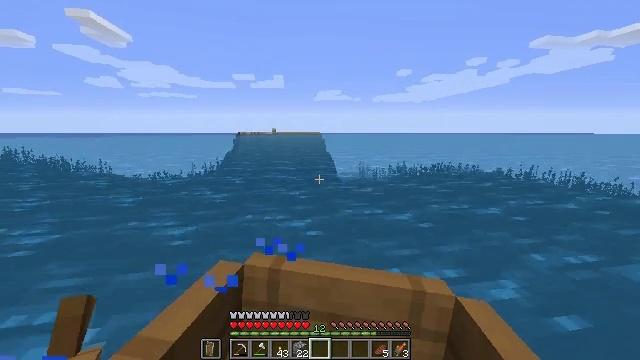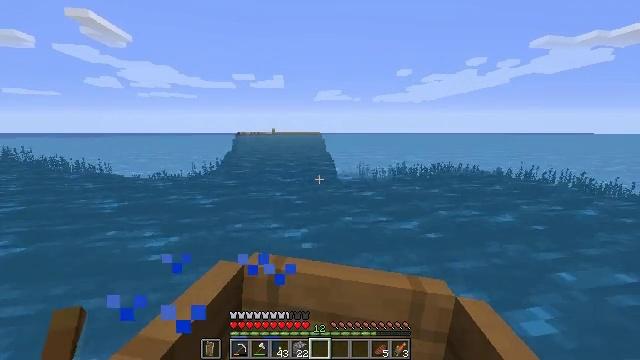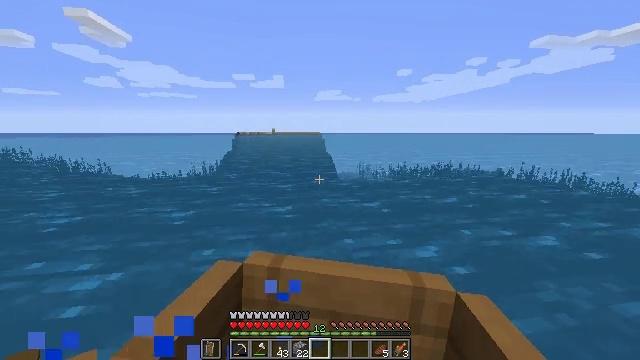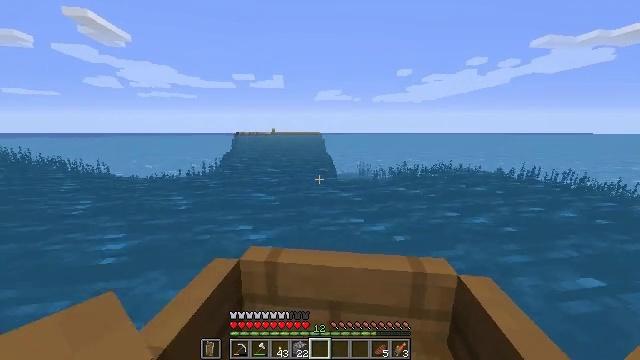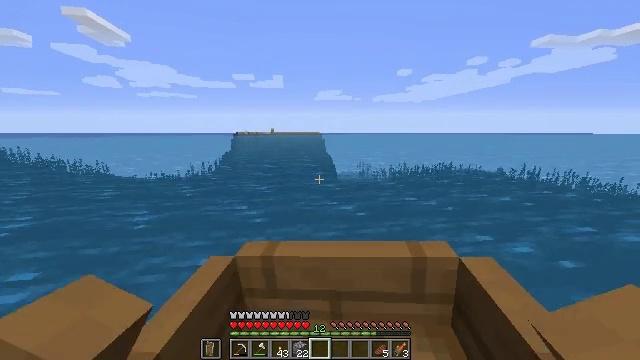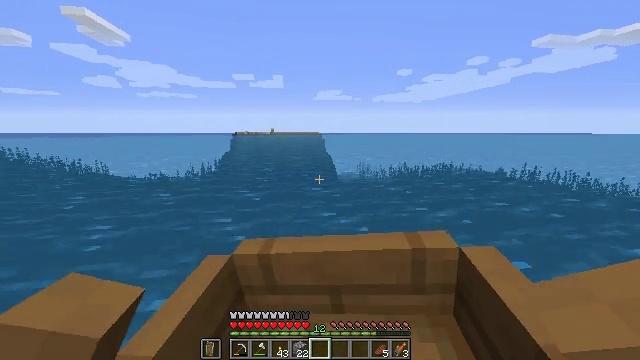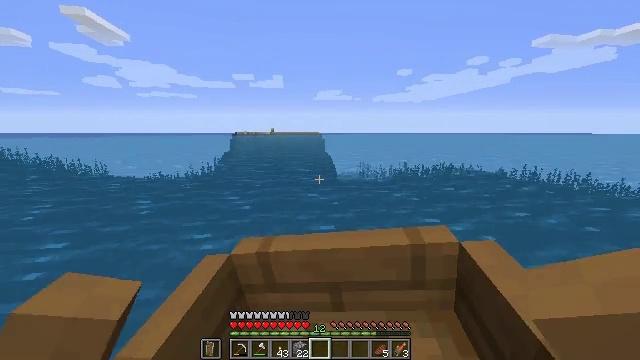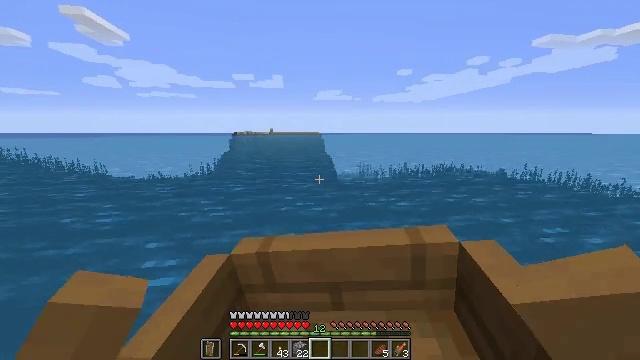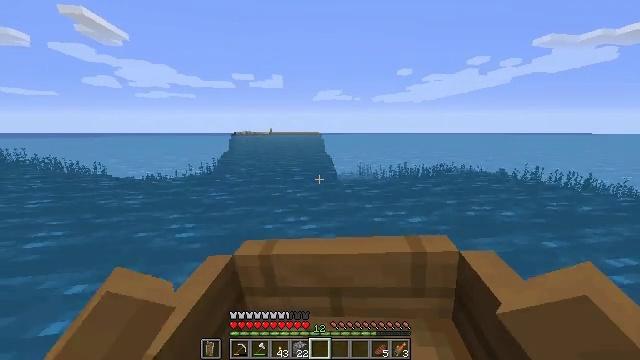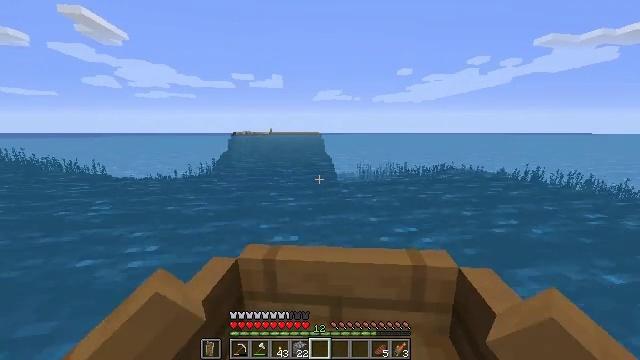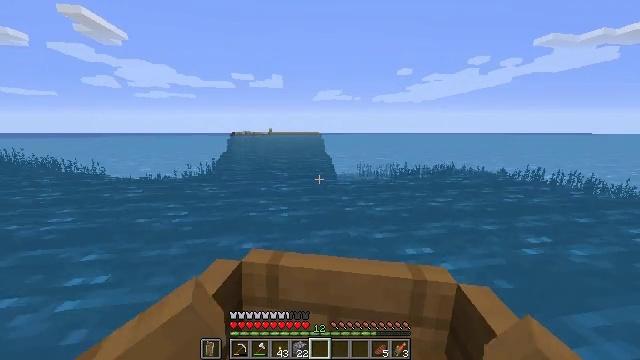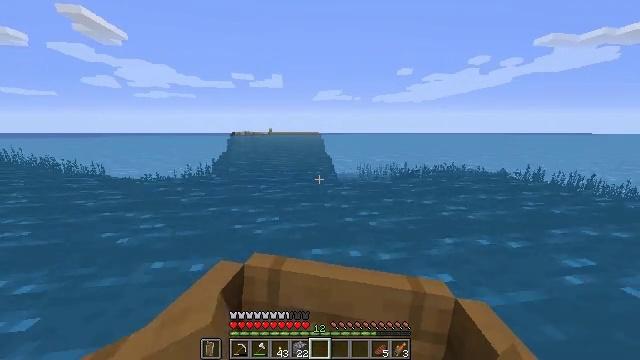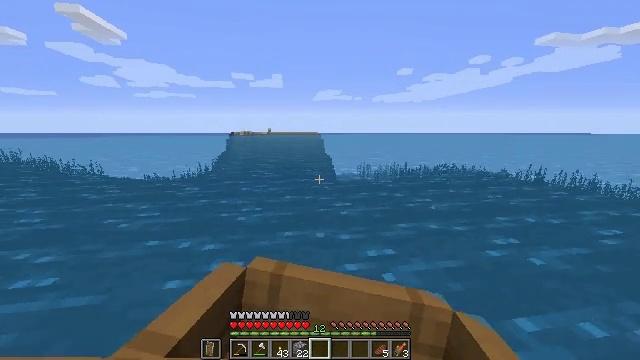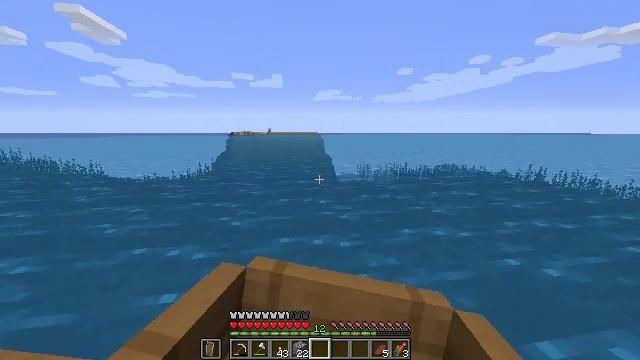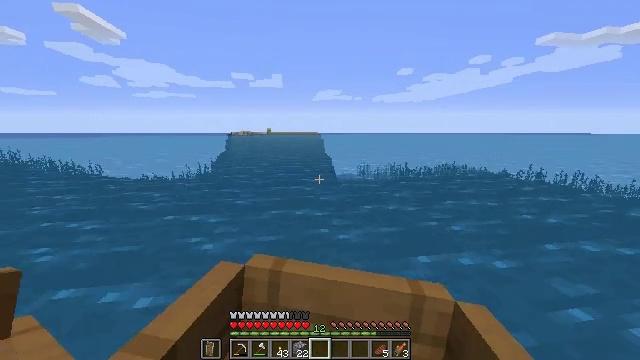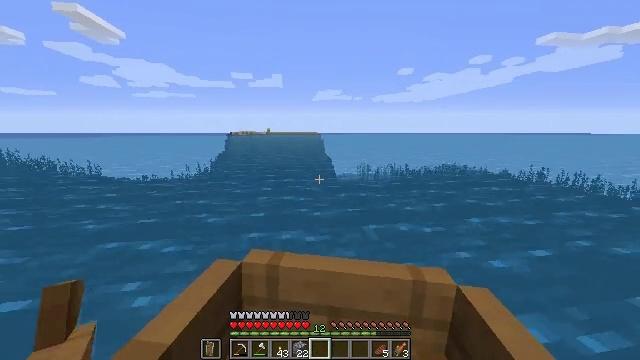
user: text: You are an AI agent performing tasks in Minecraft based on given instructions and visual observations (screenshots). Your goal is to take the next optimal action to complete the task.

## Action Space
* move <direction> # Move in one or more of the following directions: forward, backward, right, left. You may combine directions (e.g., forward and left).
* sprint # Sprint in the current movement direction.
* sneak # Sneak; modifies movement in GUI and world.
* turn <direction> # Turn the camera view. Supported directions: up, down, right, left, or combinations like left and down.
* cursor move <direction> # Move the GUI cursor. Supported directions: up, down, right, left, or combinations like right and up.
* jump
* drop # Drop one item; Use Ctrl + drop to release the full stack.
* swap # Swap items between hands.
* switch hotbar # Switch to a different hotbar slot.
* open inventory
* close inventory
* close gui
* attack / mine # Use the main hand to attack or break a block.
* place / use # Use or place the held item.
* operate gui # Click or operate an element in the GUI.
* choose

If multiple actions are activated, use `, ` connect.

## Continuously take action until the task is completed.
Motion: motion action
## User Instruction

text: Break the tall seagrass.
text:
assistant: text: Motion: move forward, sprint
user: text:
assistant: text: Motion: move forward, sprint
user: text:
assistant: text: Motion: move forward, sprint
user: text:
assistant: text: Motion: move forward, sprint
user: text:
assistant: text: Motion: move forward, sprint
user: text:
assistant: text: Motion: move forward, sprint
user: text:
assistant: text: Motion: move forward, sprint
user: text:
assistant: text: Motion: move forward, sprint
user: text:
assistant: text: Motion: move forward, sprint
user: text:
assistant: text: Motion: move forward, sprint
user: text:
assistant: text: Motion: move forward, sprint
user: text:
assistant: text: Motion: move forward, sprint
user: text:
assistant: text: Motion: move forward, sprint
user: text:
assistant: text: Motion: move forward, sprint
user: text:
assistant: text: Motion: move forward, sprint
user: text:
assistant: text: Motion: move forward, sprint
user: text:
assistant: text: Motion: move forward, sprint
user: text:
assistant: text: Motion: move forward, sprint
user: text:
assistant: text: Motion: move forward, sprint
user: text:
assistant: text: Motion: move forward, sprint
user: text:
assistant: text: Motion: move forward, sprint
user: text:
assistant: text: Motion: move forward, sprint
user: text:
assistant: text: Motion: sprint
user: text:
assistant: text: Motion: sprint
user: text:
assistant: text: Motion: sprint
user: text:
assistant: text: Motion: sprint
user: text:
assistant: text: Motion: no_op
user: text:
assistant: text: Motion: no_op
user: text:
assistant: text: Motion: turn left and down
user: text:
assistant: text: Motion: turn left and down